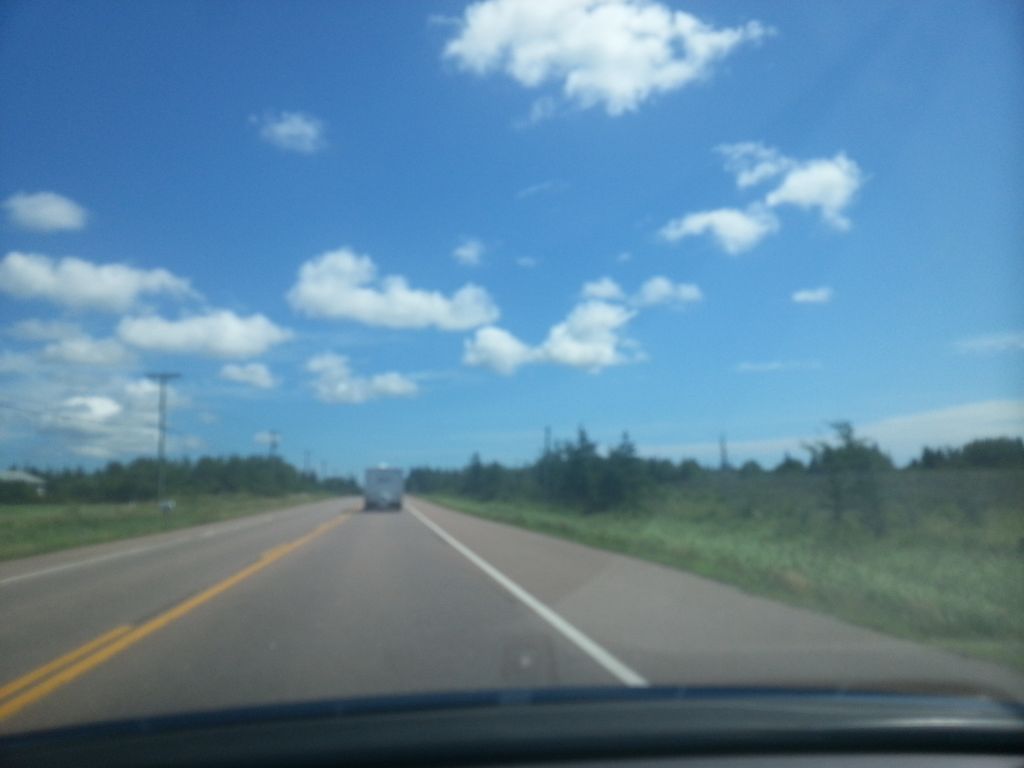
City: charlottetown